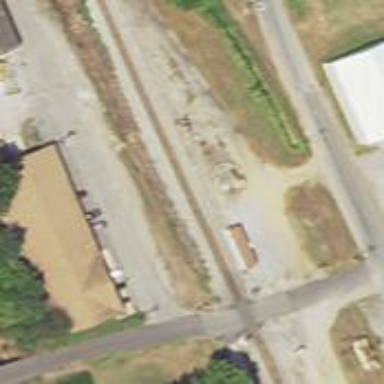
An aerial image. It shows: Railway service station.